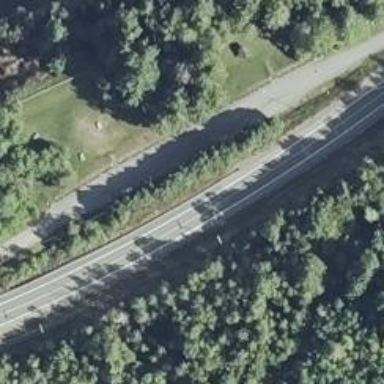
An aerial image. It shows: Rest area on the road.